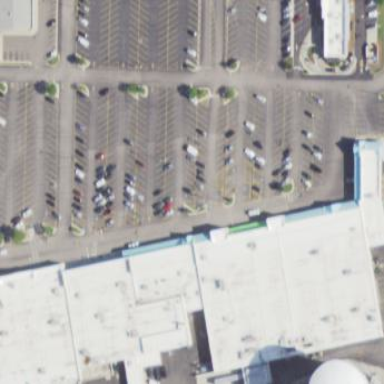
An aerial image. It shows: Retail area.